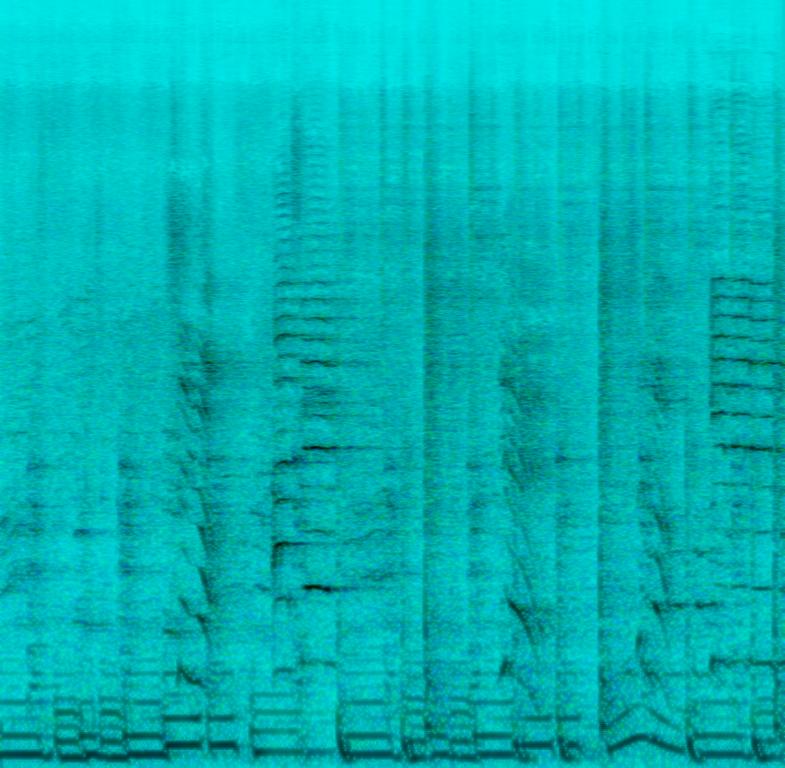
This is the live performance of a reggae piece. There is a male vocal hollering while a younger sounding male vocal is singing in a Jamaican accent. An electric guitar is strumming chords in staccato while a bass guitar is playing a groovy bass line. In the rhythmic background, there is an acoustic drum playing a reggae beat. The atmosphere is chill. This piece could be played at beach parties and in the soundtracks of summer vacation-themed movies or TV shows.